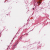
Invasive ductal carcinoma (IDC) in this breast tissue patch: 0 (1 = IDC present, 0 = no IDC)